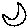
Label: moon